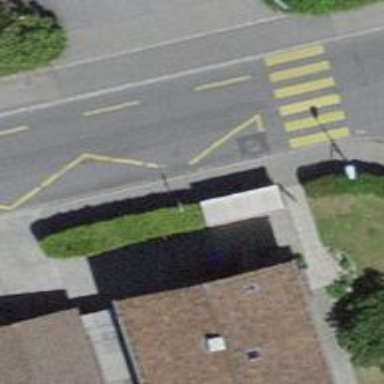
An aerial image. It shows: Bus stop with sheltered platform for public transport.